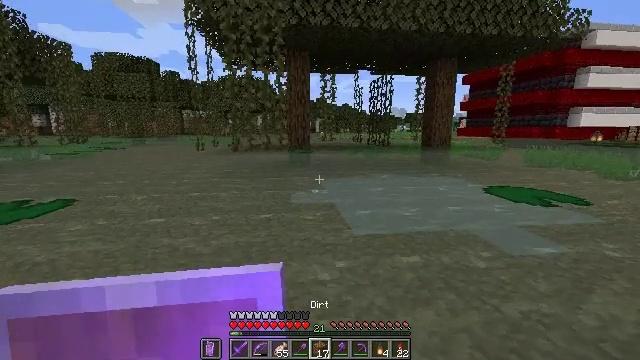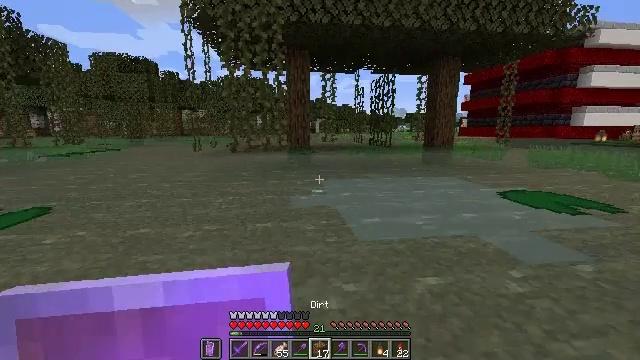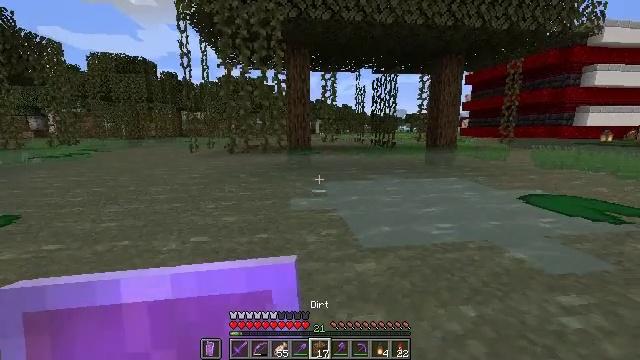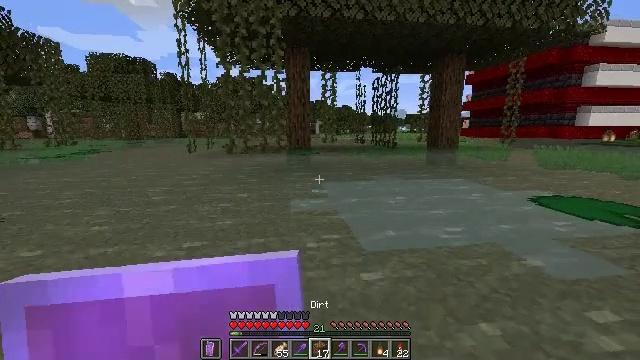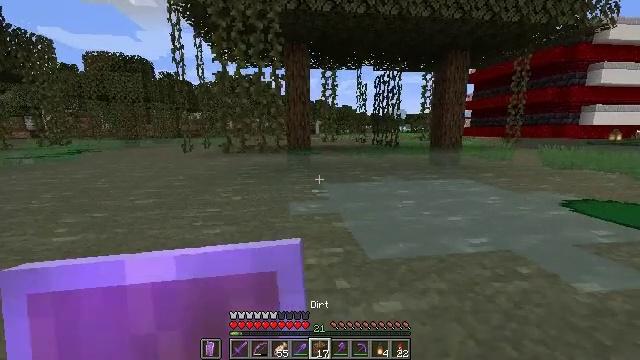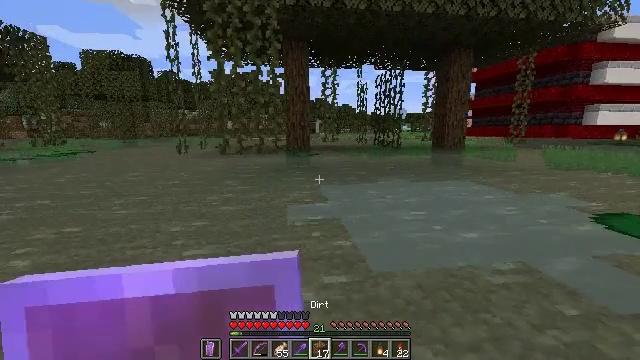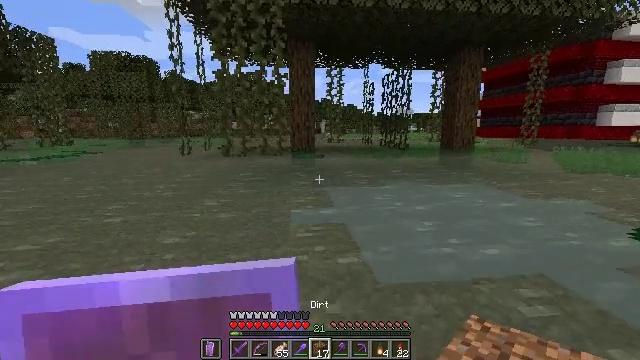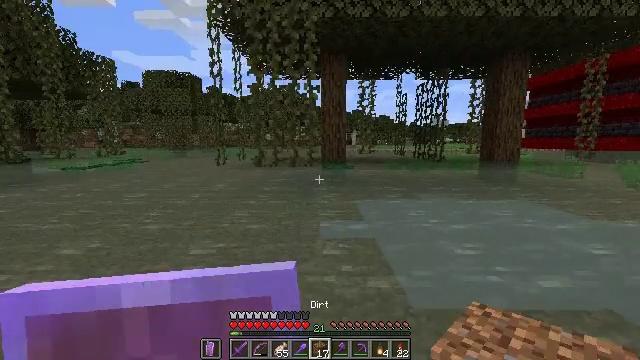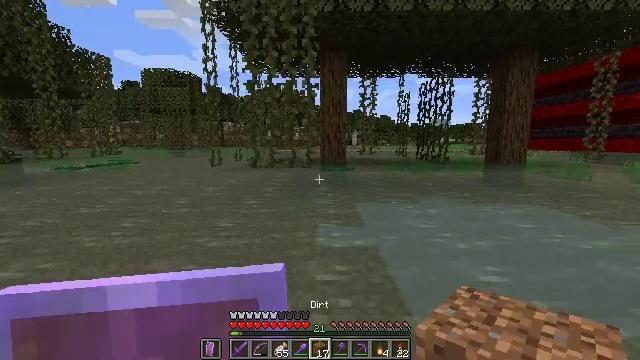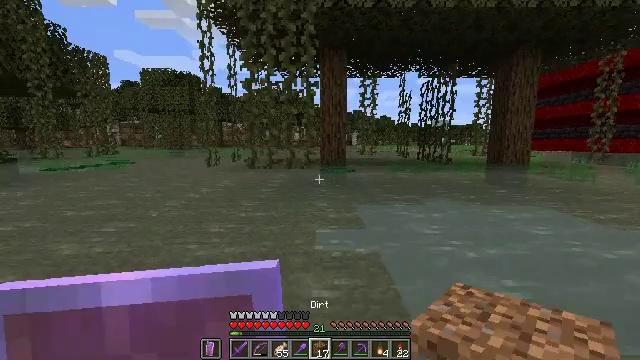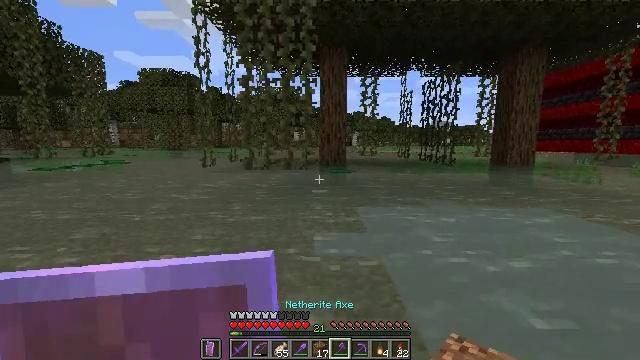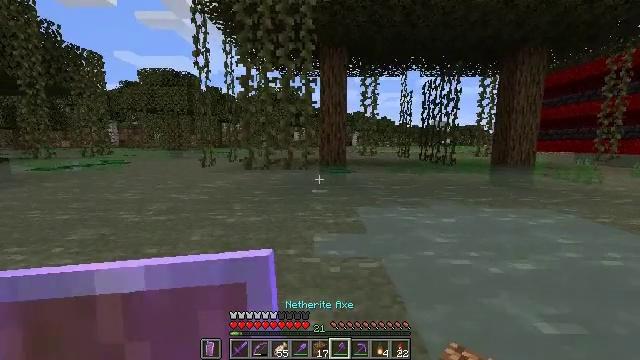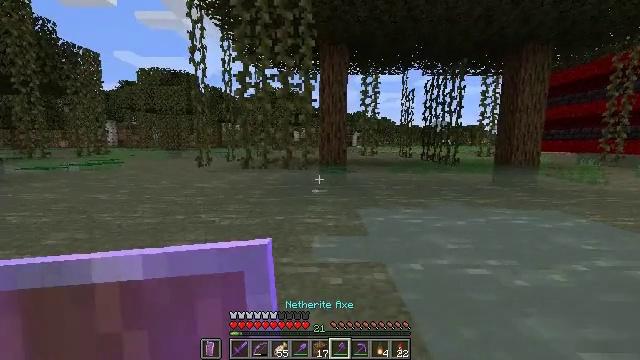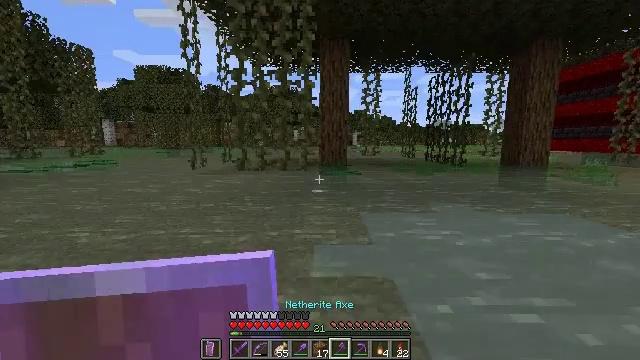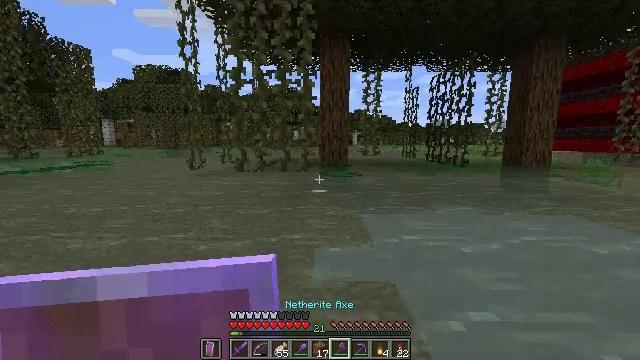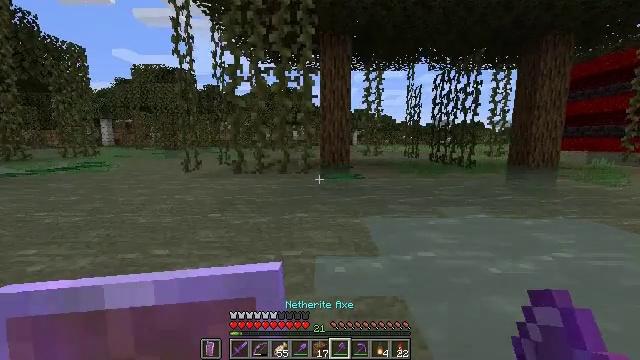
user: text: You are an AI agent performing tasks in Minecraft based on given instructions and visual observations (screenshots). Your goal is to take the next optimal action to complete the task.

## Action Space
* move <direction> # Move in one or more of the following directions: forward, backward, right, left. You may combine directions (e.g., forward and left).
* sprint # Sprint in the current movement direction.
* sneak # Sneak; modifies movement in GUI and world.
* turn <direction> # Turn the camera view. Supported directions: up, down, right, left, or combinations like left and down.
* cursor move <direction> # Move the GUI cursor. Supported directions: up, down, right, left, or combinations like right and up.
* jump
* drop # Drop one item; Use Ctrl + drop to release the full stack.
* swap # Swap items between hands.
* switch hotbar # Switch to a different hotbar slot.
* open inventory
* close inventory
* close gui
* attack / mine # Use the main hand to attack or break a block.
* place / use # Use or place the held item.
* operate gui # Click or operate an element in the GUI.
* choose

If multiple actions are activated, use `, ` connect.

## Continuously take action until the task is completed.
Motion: motion action
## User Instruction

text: Mine the oak log.
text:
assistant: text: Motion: move forward, sprint
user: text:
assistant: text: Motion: move forward, sprint
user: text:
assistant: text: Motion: move forward, sprint
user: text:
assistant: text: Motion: move forward, sprint
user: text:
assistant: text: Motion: move forward, sprint
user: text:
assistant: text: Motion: move forward, sprint, turn left
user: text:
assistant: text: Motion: move forward, sprint, turn left and up
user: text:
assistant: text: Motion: move forward, sprint
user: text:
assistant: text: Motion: move forward, sprint
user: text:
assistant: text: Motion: move forward, sprint
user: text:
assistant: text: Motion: move forward, sprint
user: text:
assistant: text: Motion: move forward, sprint
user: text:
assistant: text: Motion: move forward, sprint
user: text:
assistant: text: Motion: move forward, sprint
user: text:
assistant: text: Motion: move forward, sprint
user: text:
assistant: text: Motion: move forward, sprint
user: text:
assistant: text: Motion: move forward, sprint, turn up
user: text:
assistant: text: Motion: move forward, sprint, turn up
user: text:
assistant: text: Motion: move forward, sprint, turn right and up
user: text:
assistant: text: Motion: move forward, sprint
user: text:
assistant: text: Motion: move forward, sprint
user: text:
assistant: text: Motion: move forward, sprint
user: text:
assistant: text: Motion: move forward, sprint
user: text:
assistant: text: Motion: move forward, sprint
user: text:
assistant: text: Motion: move forward, sprint
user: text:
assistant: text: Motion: move forward, sprint
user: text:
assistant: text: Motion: move forward, sprint
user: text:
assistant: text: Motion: move forward, sprint
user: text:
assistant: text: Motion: move forward, sprint
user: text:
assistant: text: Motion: move forward, sprint